Fundus camera: zeiss
Shooting center: fovea
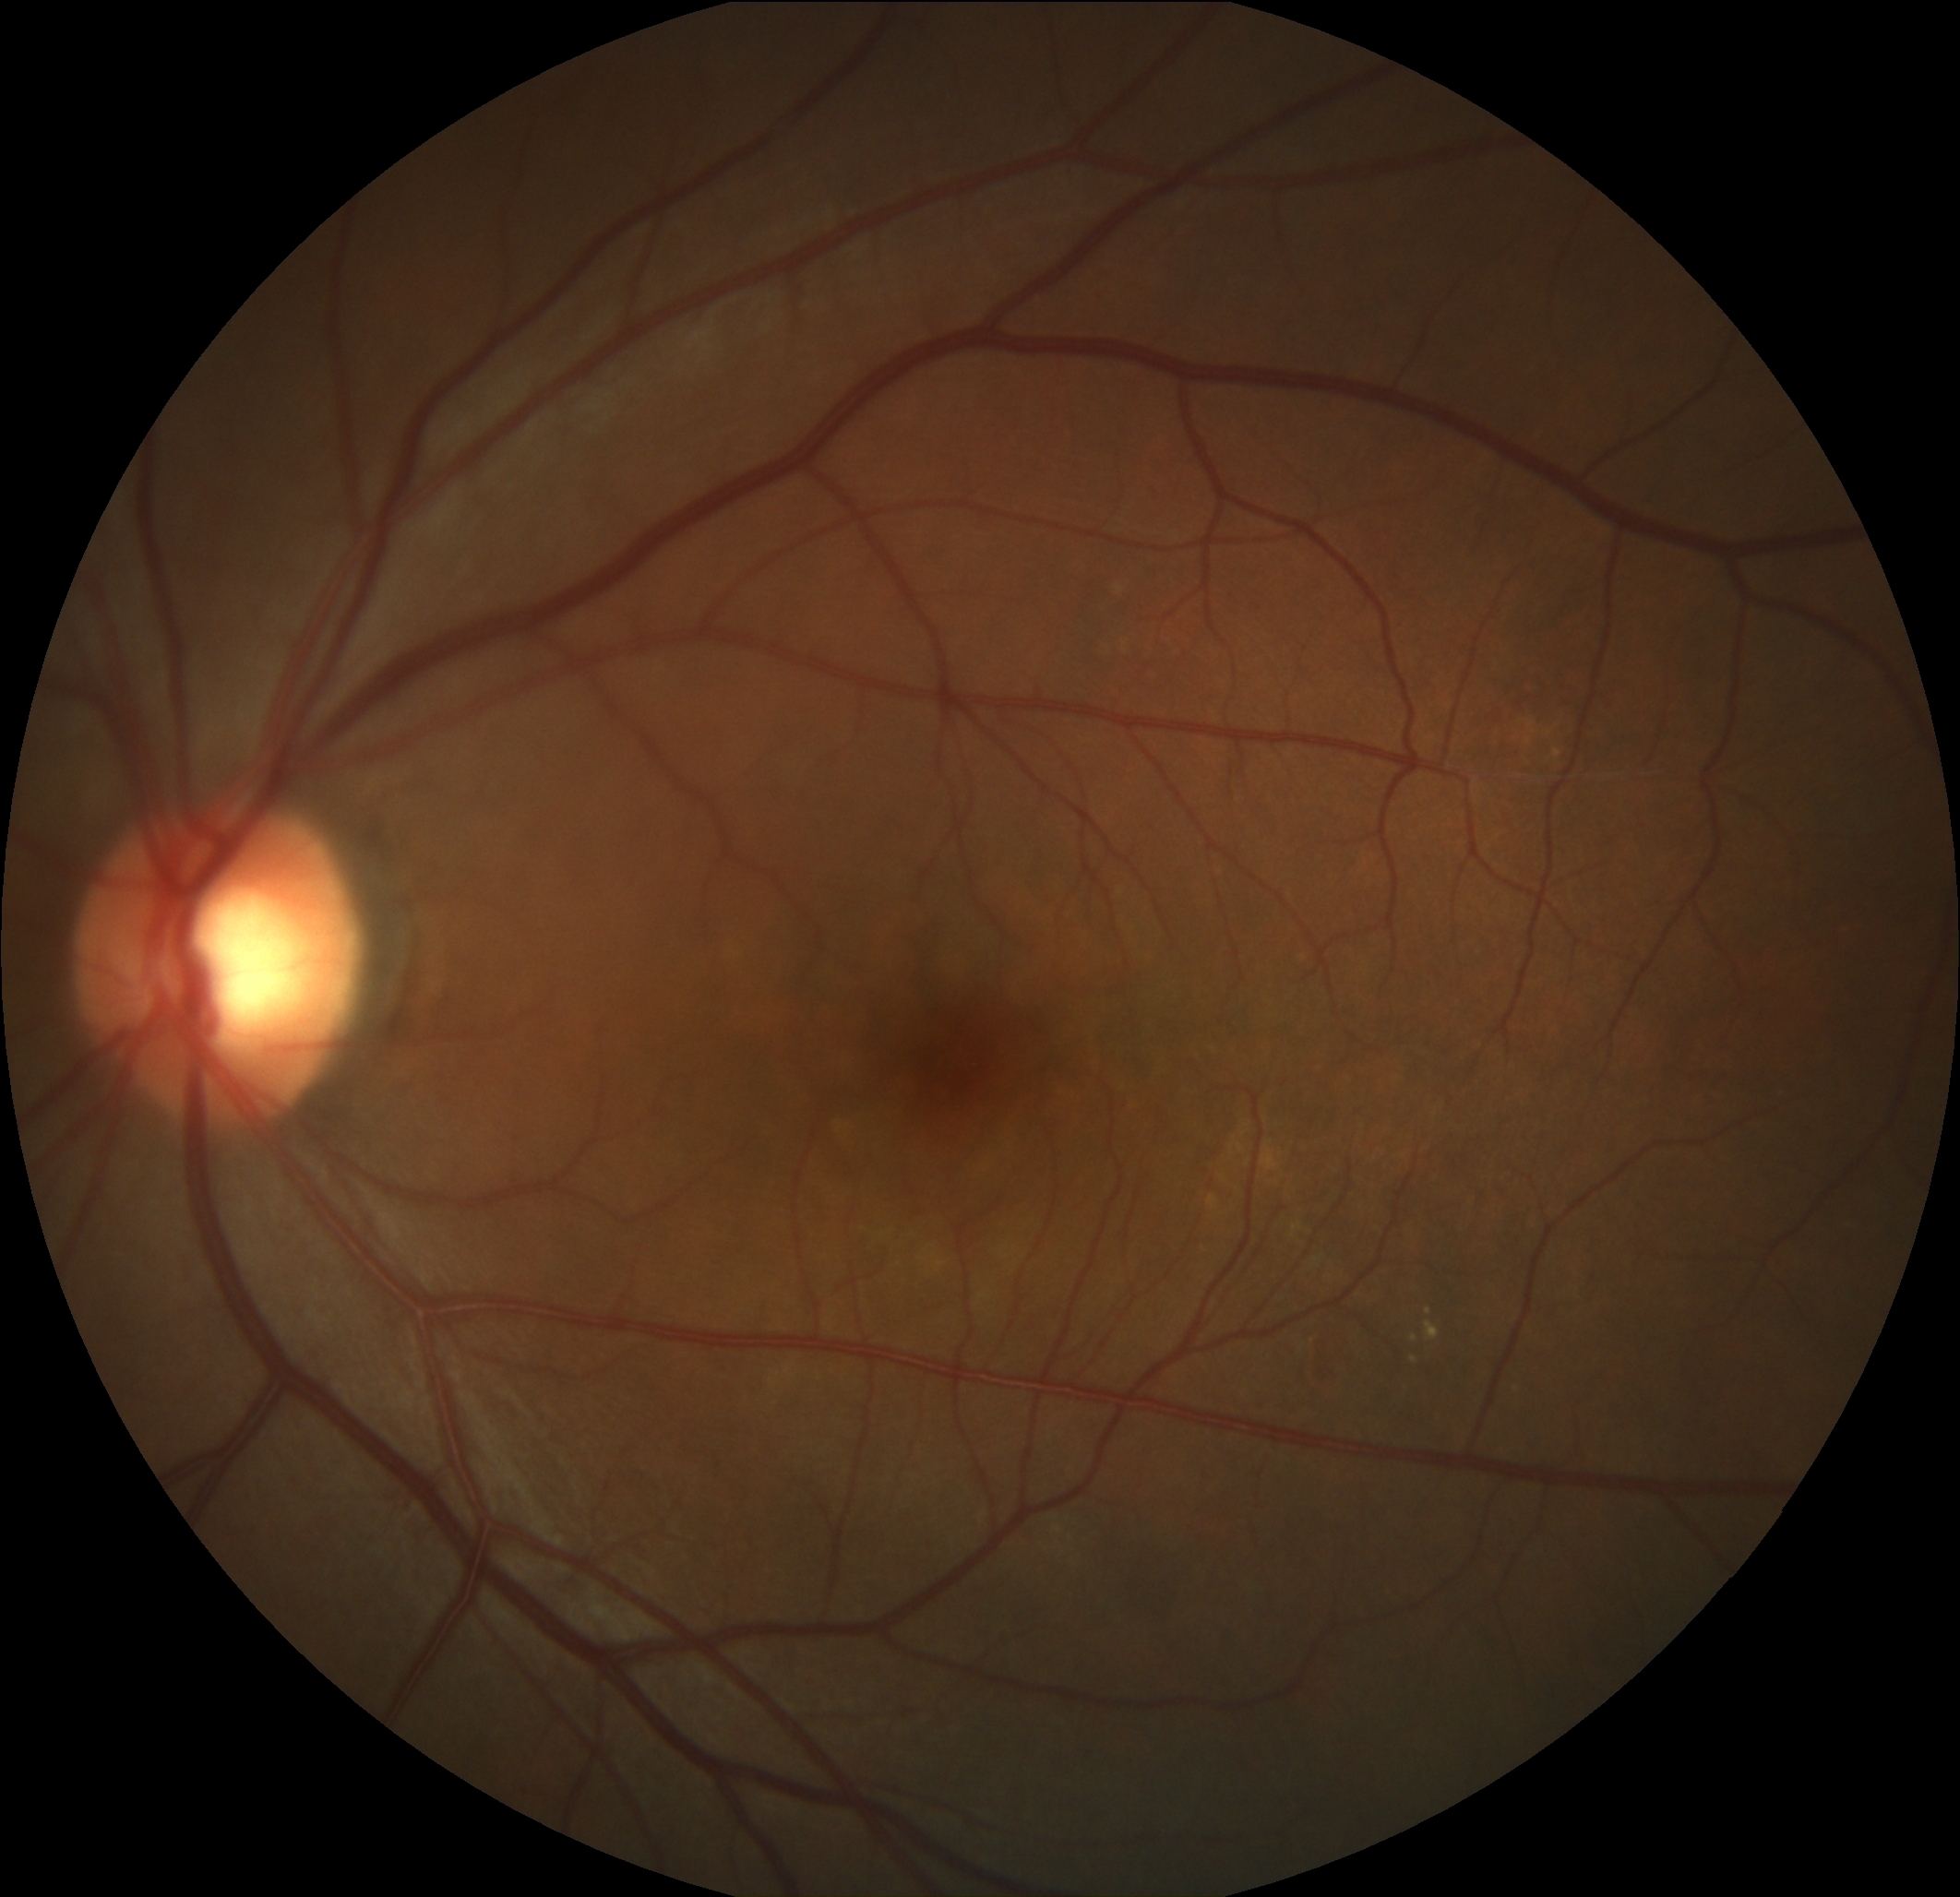
Pathologic myopia: no
Patchy retinal atrophy: present
Retinal detachment: absent